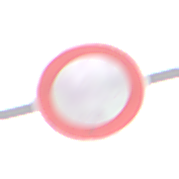
Verkehrszeichen: VerbotFahrzeugeAllerArt
Umgebung: Outdoor, Nature
Tageszeit: SunriseSunset
Wetter: PartlyCloudy
Licht: Natural
Jahreszeit: Summer
Kontrast: HighContrast